Question: I'm trying to design a layout but I'd like to get it done the right way.
As of now, I have this as my layout (it's a login form):
'''
<?xml version="1.0" encoding="utf-8"?>
<LinearLayout xmlns:android="http://schemas.android.com/apk/res/android"
android:layout_width="fill_parent"
android:layout_height="fill_parent"
android:orientation="vertical" >
<TableRow
android:layout_width="fill_parent"
android:layout_height="wrap_content"
android:background="@drawable/color_header"
android:padding="10dp" >
<TextView
android:layout_width="wrap_content"
android:layout_height="wrap_content"
android:textColor="@android:color/white"
android:typeface="sans"
android:textStyle="bold"
android:text="@string/app_name"/>
</TableRow>
<LinearLayout
android:layout_width="fill_parent"
android:layout_height="fill_parent"
android:gravity="center_vertical|center_horizontal"
android:orientation="vertical">
<LinearLayout
android:layout_width="wrap_content"
android:layout_height="wrap_content"
android:orientation="vertical"
android:gravity="center">
<TextView
android:id="@+id/txtUser"
android:layout_width="wrap_content"
android:layout_height="wrap_content"
android:text="@string/login_user"
android:typeface="sans"
android:textAppearance="@android:style/TextAppearance.Medium" />
<EditText
android:id="@+id/etUser"
android:layout_width="wrap_content"
android:layout_height="wrap_content"
android:ems="10"
android:inputType="text" >
<requestFocus />
</EditText>
<TextView
android:id="@+id/txtPassword"
android:layout_width="wrap_content"
android:layout_height="wrap_content"
android:text="@string/login_password"
android:typeface="sans"
android:textAppearance="@android:style/TextAppearance.Medium" />
<EditText
android:id="@+id/etPassword"
android:layout_width="wrap_content"
android:layout_height="wrap_content"
android:ems="10"
android:inputType="textPassword" />
<CheckBox
android:id="@+id/cbRemember"
android:layout_width="fill_parent"
android:layout_height="wrap_content"
android:typeface="sans"
android:text="@string/login_remember" />
<Button
android:id="@+id/btnLogin"
android:layout_width="fill_parent"
android:layout_height="wrap_content"
android:text="@string/login_login" />
</LinearLayout>
</LinearLayout>
</LinearLayout>
'''
This is the output:

It works as expected but it's giving me a 'This LinearLayout layout or its LinearLayout parent is useless' on line 29 (3rd LinearLayout).
Which is the right way to achieve what I want?
Thanks!
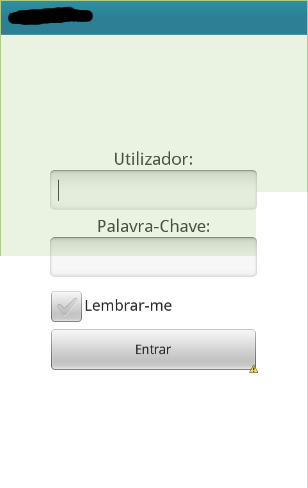
Answer: After digging around @Siddharth Lele comment link, I end up having this layout which works as I want and a plus is that it is compatible with smaller devices and also with bigger devices.
'''
<?xml version="1.0" encoding="utf-8"?>
<LinearLayout xmlns:android="http://schemas.android.com/apk/res/android"
android:layout_width="fill_parent"
android:layout_height="fill_parent"
android:orientation="vertical" >
<TableRow
android:layout_width="fill_parent"
android:layout_height="wrap_content"
android:background="@drawable/color_header"
android:padding="10dp" >
<TextView
android:layout_width="wrap_content"
android:layout_height="wrap_content"
android:textColor="@android:color/white"
android:typeface="sans"
android:textStyle="bold"
android:text="@string/app_name"/>
</TableRow>
<ScrollView
android:layout_width="fill_parent"
android:layout_height="fill_parent">
<LinearLayout
android:layout_width="wrap_content"
android:layout_height="wrap_content"
android:orientation="vertical"
android:layout_gravity="center_vertical|center_horizontal"
android:gravity="center">
<TextView
android:id="@+id/txtUser"
android:layout_width="wrap_content"
android:layout_height="wrap_content"
android:text="@string/login_user"
android:typeface="sans"
android:textAppearance="@android:style/TextAppearance.Medium" />
<EditText
android:id="@+id/etUser"
android:layout_width="wrap_content"
android:layout_height="wrap_content"
android:ems="10"
android:inputType="text" >
<requestFocus />
</EditText>
<TextView
android:id="@+id/txtPassword"
android:layout_width="wrap_content"
android:layout_height="wrap_content"
android:text="@string/login_password"
android:typeface="sans"
android:textAppearance="@android:style/TextAppearance.Medium" />
<EditText
android:id="@+id/etPassword"
android:layout_width="wrap_content"
android:layout_height="wrap_content"
android:ems="10"
android:inputType="textPassword" />
<CheckBox
android:id="@+id/cbRemember"
android:layout_width="fill_parent"
android:layout_height="wrap_content"
android:typeface="sans"
android:text="@string/login_remember" />
<Button
android:id="@+id/btnLogin"
android:layout_width="fill_parent"
android:layout_height="wrap_content"
android:text="@string/login_login" />
</LinearLayout>
</ScrollView>
</LinearLayout>
'''
Thank you all for your answers, surely I end up learning something from them and because of that, I'll +1 every answer and the comment from @Siddharth Lele!